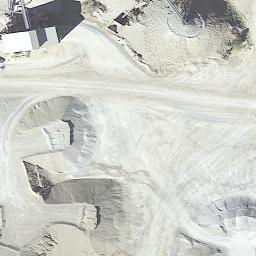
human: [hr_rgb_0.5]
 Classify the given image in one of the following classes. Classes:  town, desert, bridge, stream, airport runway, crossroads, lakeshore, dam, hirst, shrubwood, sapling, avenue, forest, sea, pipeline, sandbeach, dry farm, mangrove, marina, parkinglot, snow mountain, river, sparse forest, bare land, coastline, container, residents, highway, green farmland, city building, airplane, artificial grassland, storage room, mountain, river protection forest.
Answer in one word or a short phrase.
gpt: bare land